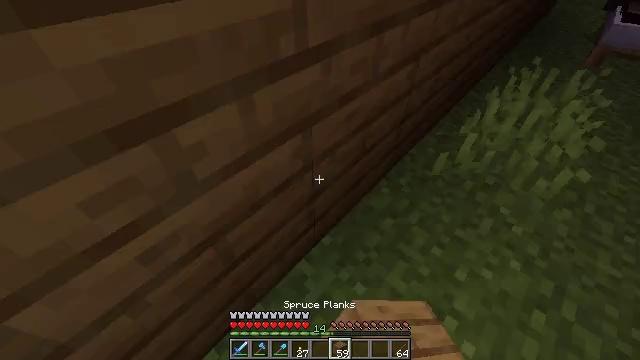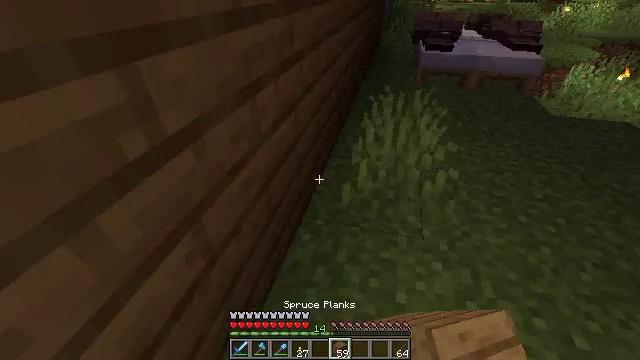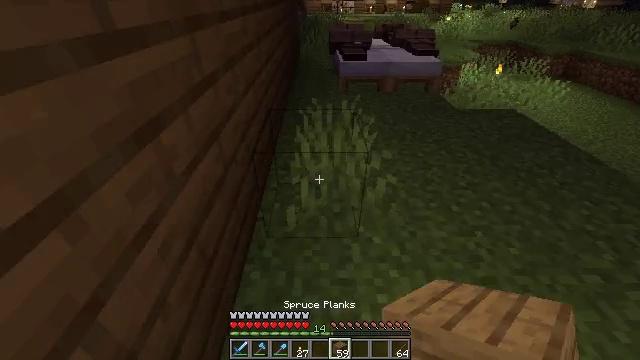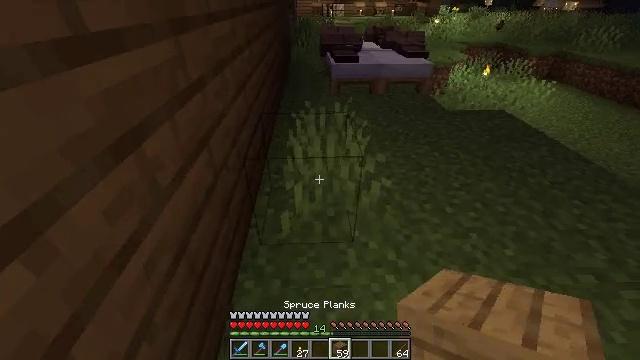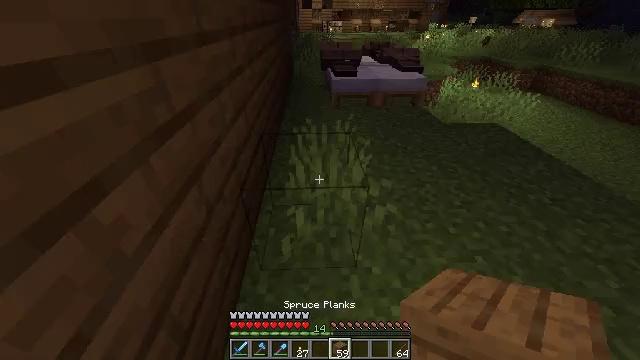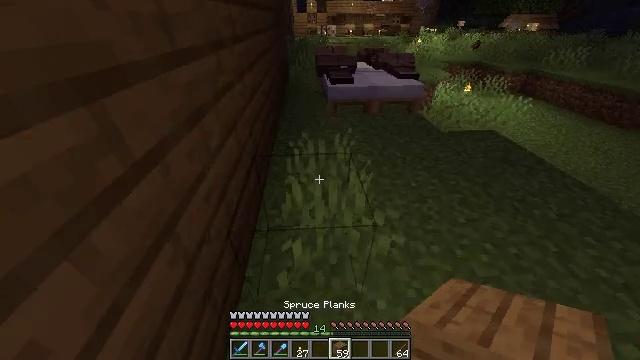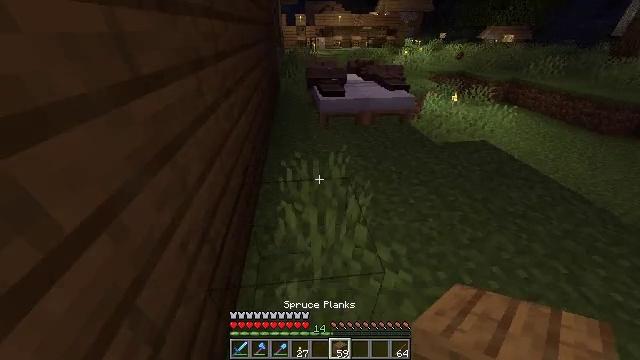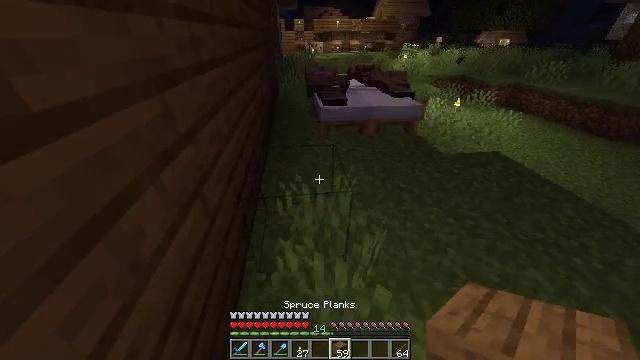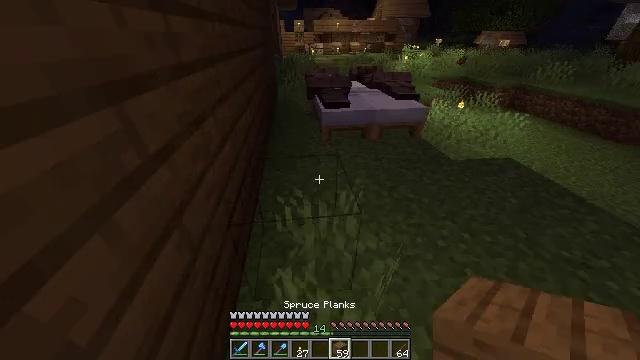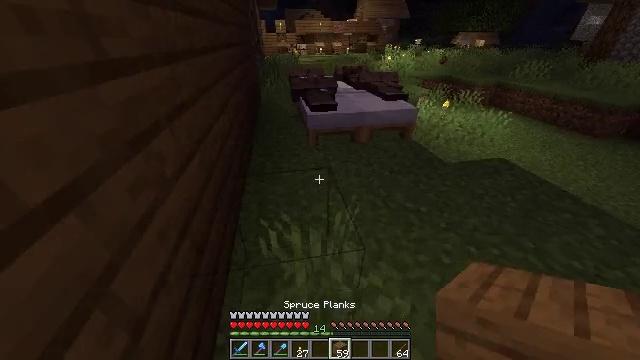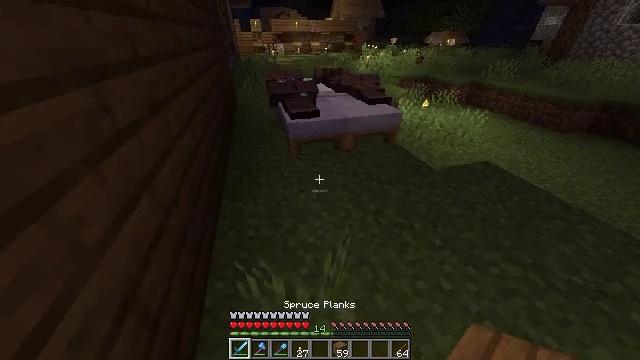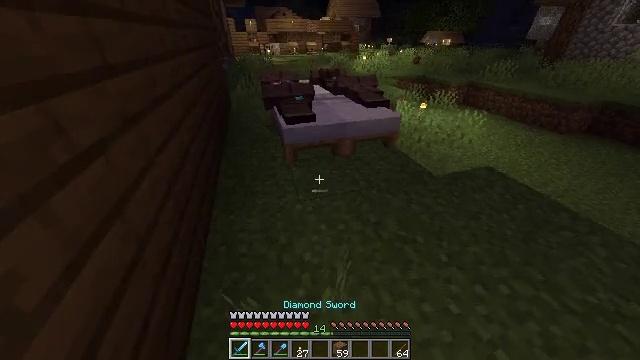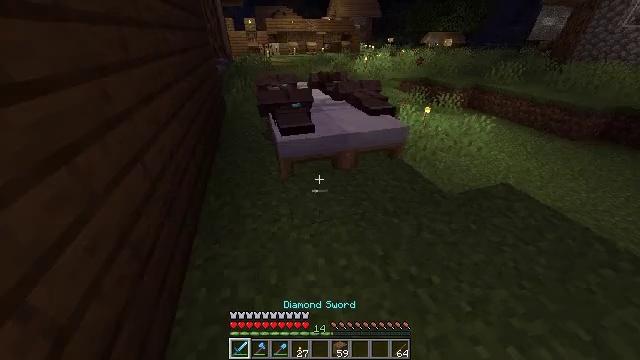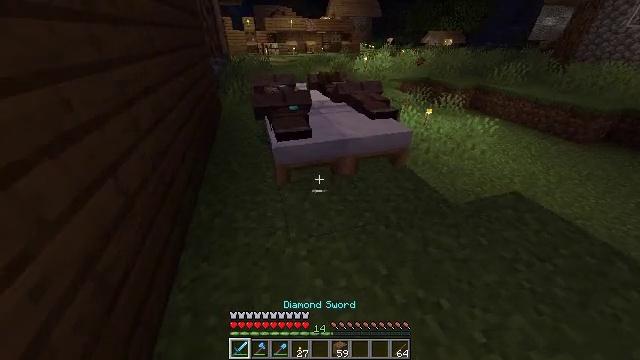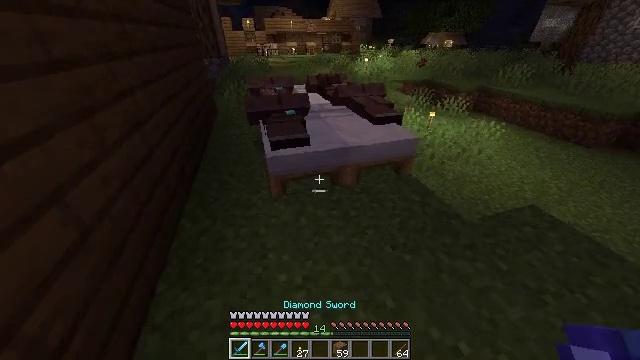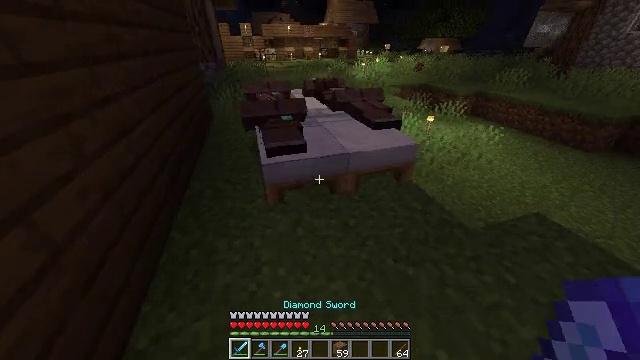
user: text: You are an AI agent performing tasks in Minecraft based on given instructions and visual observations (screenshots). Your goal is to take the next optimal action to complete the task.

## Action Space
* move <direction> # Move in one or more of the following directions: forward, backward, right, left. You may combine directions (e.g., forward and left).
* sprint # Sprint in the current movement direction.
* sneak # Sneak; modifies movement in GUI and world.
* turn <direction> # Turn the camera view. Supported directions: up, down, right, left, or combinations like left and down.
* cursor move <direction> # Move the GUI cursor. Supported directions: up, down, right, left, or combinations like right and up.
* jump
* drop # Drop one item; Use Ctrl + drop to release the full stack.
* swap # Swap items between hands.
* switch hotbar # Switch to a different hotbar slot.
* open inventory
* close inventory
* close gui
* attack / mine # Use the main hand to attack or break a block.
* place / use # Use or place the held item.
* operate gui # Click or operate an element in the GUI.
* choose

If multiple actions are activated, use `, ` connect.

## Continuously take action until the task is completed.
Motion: motion action
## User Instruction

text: Retrieve the white bed for later use.
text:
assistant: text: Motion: move forward, turn right and up
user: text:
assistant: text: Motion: move forward, sprint, turn right and up
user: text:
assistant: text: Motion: move forward, sprint, turn right
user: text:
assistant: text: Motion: move forward, sprint
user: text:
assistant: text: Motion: move forward, sprint, turn right
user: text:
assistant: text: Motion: move forward, turn right and up
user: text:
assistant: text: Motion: move forward
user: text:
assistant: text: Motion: move forward
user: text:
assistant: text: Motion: move forward, turn right
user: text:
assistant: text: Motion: move forward, turn right, switch to hotbar 1
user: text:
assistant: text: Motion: move forward, switch to hotbar 1
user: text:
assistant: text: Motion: move forward, switch to hotbar 1
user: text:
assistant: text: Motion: move forward, switch to hotbar 1
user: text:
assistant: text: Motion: move forward
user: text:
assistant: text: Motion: move forward
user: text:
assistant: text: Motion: move forward
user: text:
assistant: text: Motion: move forward, turn right and down, attack / mine
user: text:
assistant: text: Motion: attack / mine
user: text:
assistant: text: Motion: attack / mine
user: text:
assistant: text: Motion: attack / mine
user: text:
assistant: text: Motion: attack / mine
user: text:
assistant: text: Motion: attack / mine
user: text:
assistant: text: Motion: attack / mine
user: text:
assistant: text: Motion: attack / mine
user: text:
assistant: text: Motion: turn right and down, attack / mine
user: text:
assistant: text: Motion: turn right, attack / mine
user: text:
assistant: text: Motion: attack / mine
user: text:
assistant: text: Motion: attack / mine
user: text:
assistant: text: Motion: attack / mine
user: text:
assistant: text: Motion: attack / mine